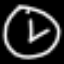
Label: clock